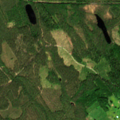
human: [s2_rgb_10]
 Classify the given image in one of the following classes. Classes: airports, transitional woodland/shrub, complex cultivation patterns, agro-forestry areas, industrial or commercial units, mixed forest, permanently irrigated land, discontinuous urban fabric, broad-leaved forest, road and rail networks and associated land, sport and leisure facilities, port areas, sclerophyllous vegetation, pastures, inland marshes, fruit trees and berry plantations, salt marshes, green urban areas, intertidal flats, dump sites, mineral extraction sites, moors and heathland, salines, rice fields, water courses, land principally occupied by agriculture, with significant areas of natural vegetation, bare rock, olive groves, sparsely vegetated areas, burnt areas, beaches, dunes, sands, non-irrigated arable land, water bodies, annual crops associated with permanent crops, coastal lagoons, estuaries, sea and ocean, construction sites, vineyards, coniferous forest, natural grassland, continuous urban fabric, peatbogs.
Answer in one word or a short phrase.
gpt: land principally occupied by agriculture, with significant areas of natural vegetation, coniferous forest, mixed forest